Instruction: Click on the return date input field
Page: home
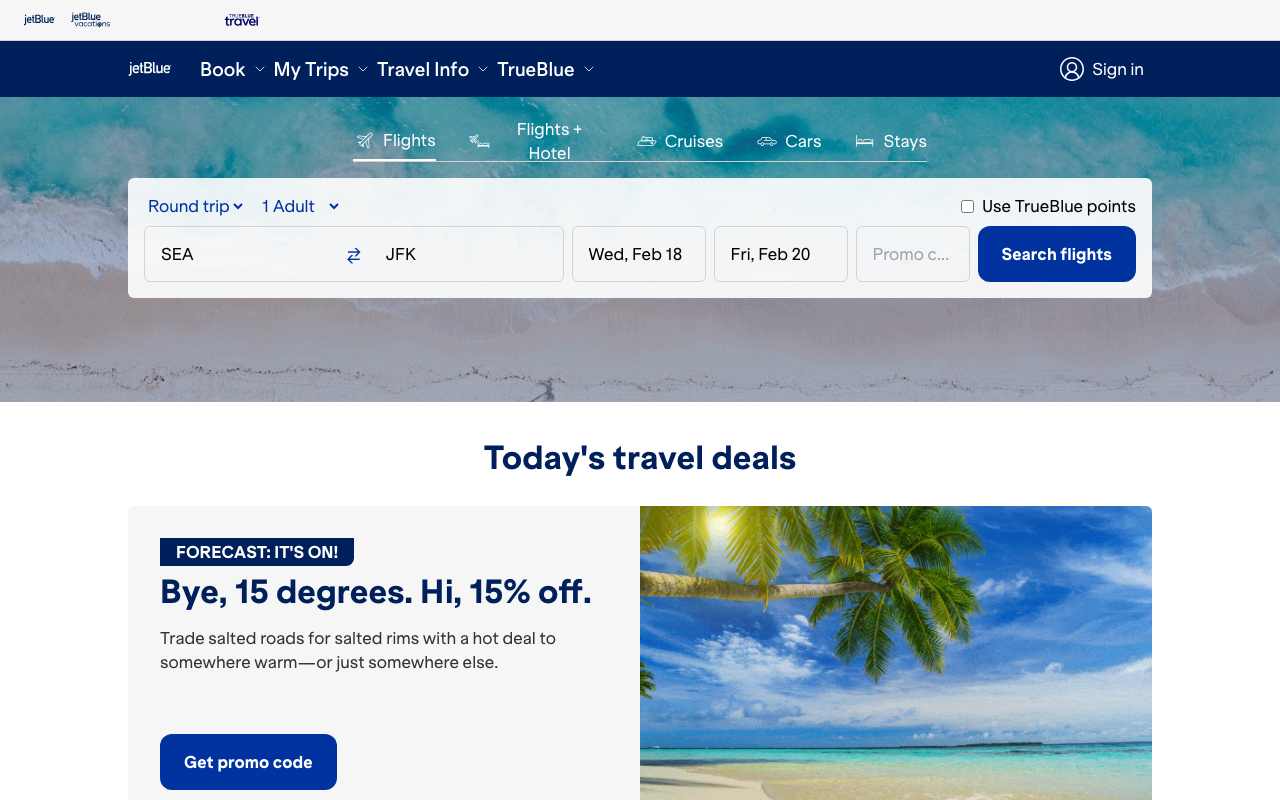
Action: click